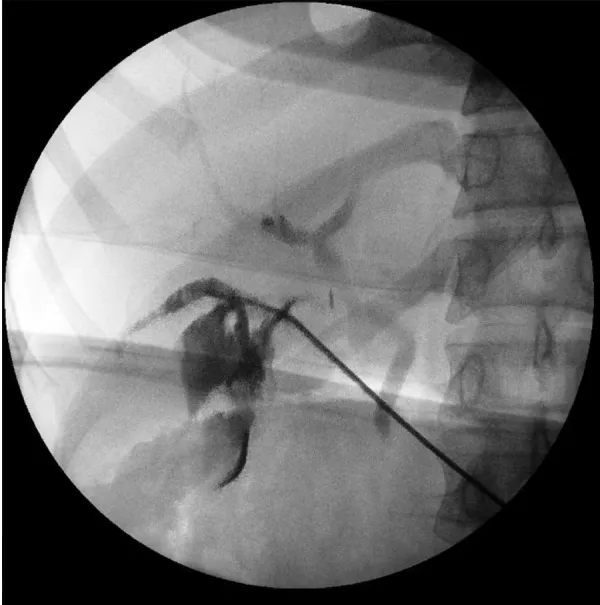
Cholangiogram through accessory duct failing to fill bile duct due to blocked proximal aspect of lumen.
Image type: radiology (x_ray)